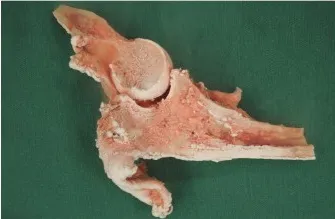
Intraoperative photographs showing the frozen autograft technique. The bone specimen was treated in liquid nitrogen (c).
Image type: medical_photograph (other_medical_photograph)